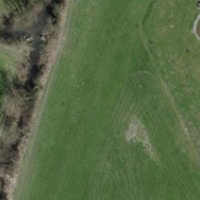
EUNIS habitat code: 24
Species observed at this site:
Mentha aquatica